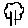
Label: tree